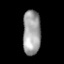
Tissue: lung
Cell type: Epithelial cells
Senescence score: 0.1654
Nuclear area (px): 783
Mean DAPI intensity: 159.997